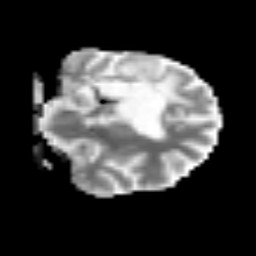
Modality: MD
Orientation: coronal
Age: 31
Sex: female
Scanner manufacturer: siemens
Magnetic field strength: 3 T
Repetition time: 3.2 s
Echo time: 0.081 s